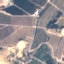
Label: PermanentCrop